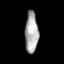
Tissue: lung
Cell type: Endothelial cells
Senescence score: 0.7611
Nuclear area (px): 531
Mean DAPI intensity: 169.544